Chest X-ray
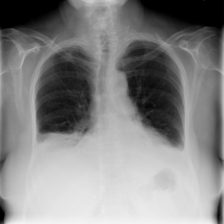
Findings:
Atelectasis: positive
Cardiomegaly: negative
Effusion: positive
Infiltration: negative
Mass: negative
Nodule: negative
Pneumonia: negative
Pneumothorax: negative
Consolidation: negative
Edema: negative
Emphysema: negative
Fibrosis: negative
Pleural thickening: negative
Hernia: negative